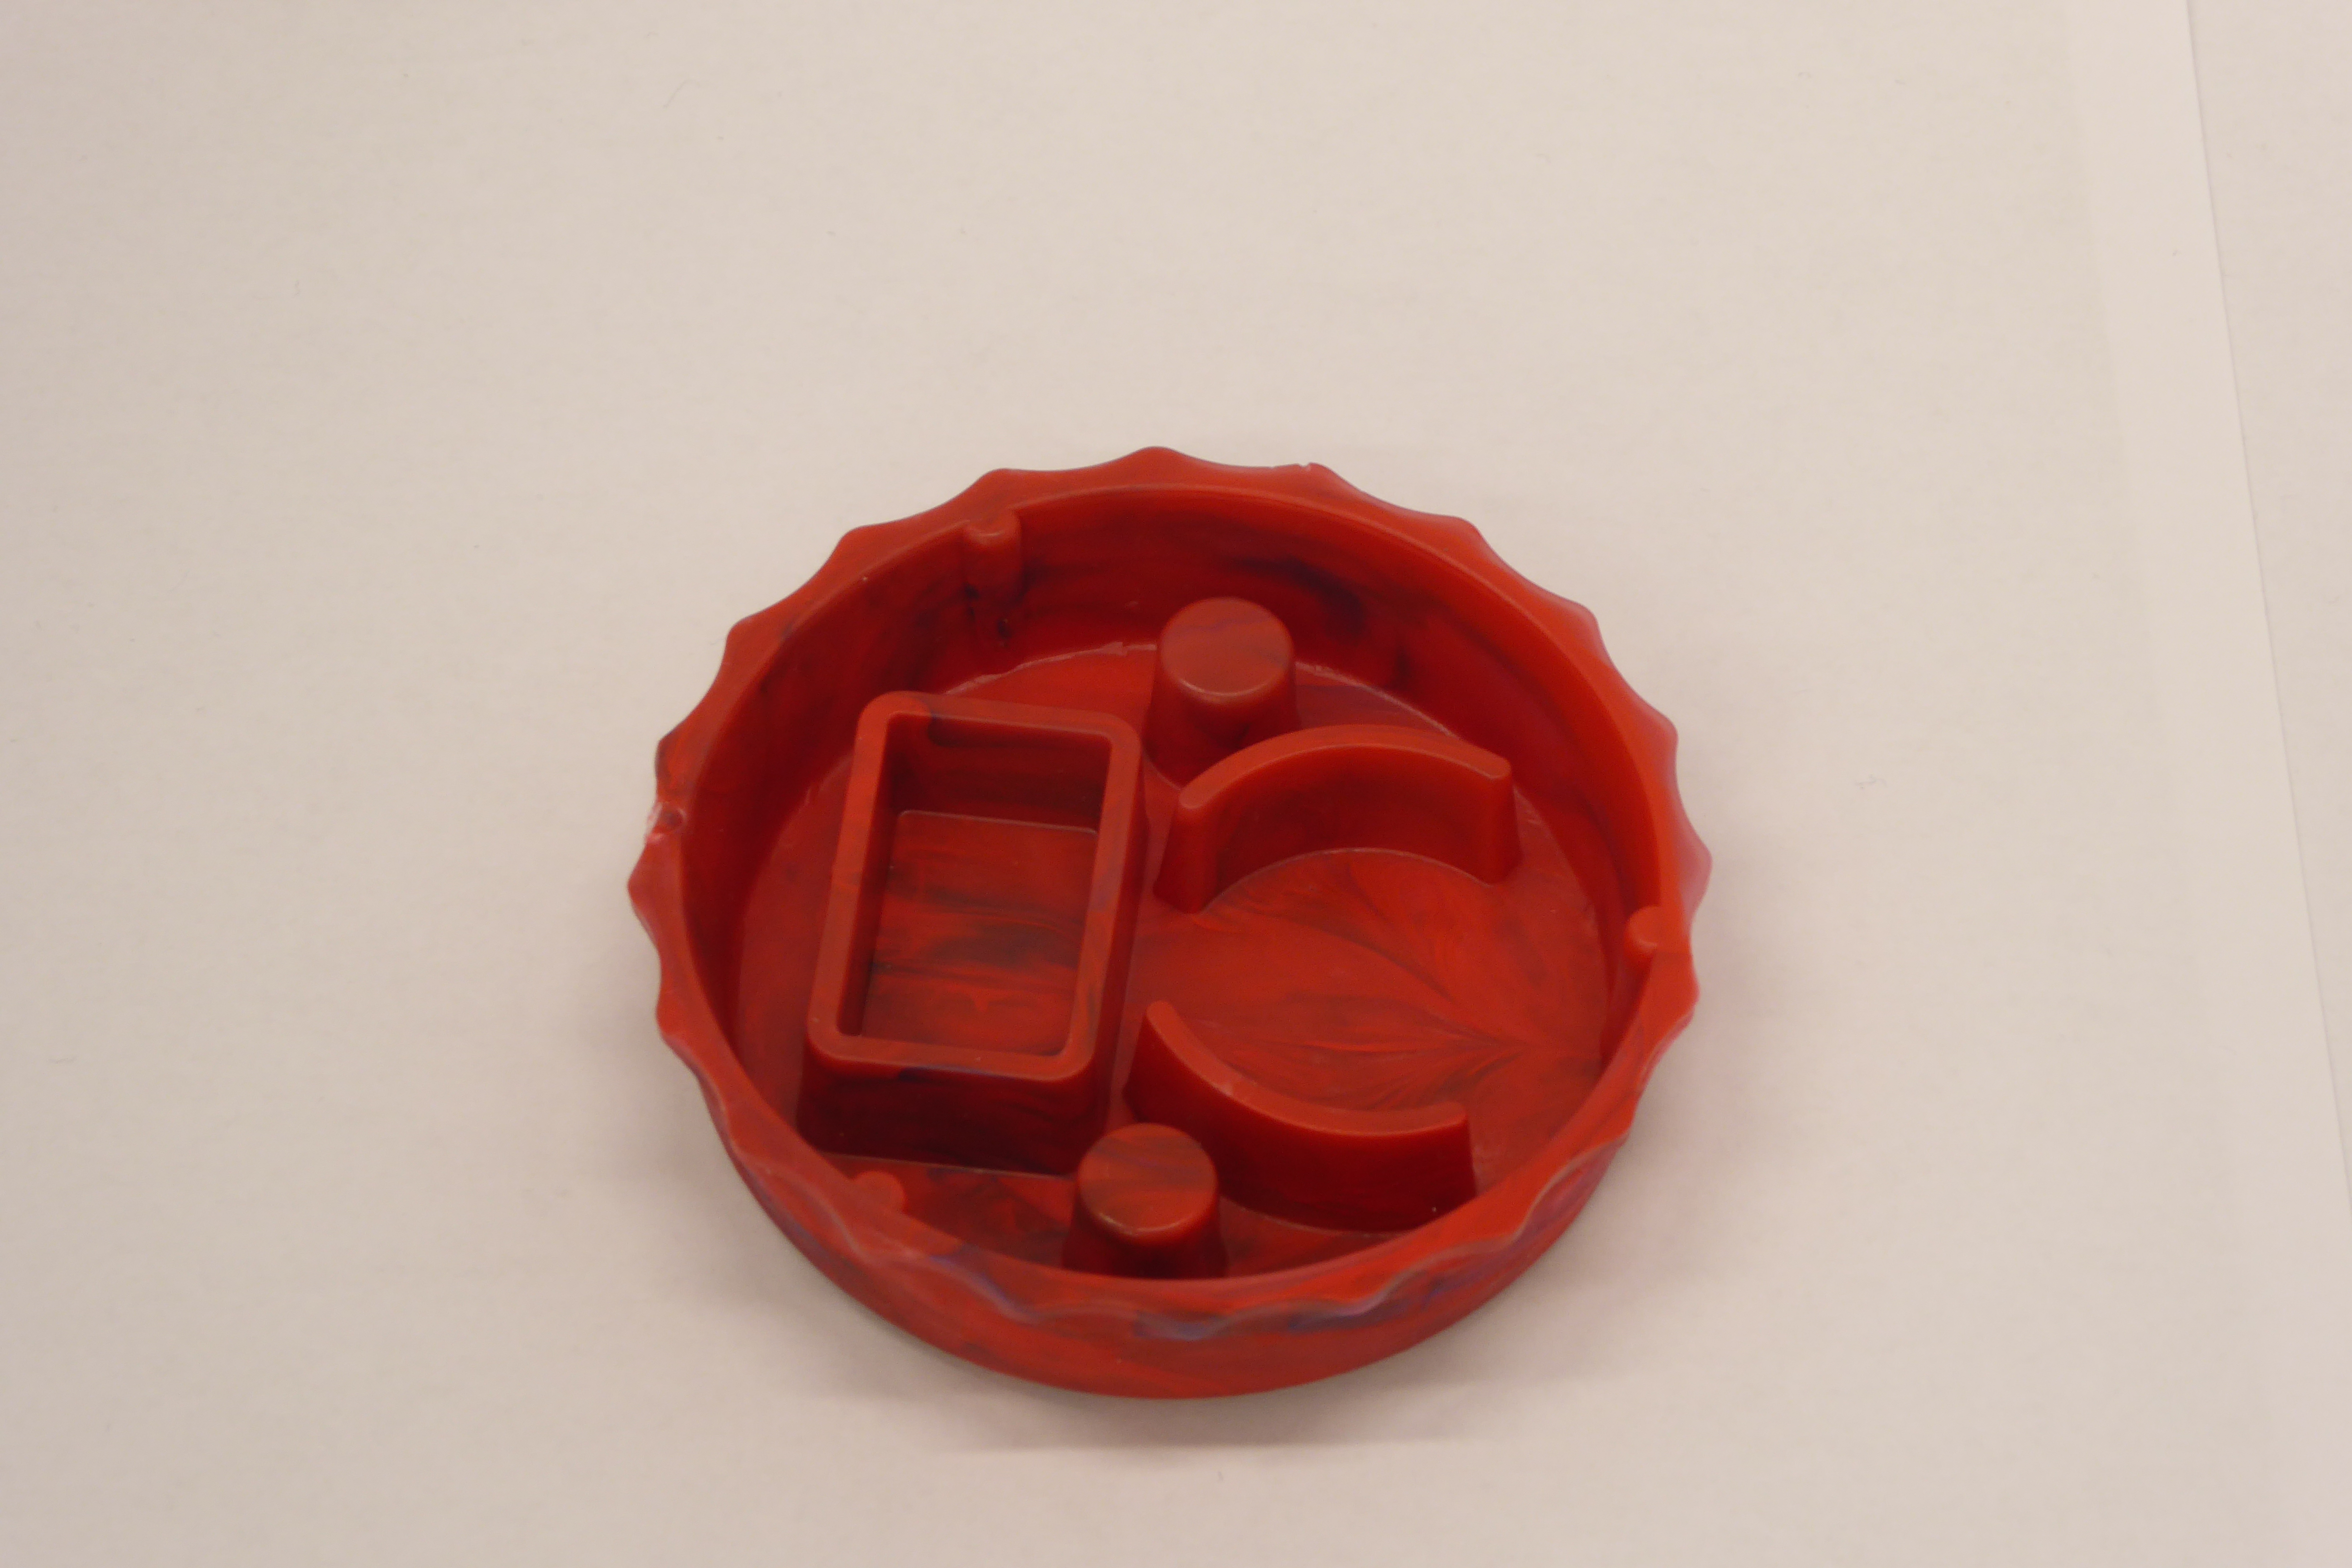
Label: Bottle Opener - Cover